Question: I have tried numerous conditions that I couldn't remember now.

Results are :
- - 0:60:01'''
Private Sub stopwatch_Tick(ByVal sender As System.Object, ByVal e As System.EventArgs) Handles stopwatch.Tick
lock()
ts.Text = ts.Text + 1
If ts.Text < 9 Then
ts.Text = "0" & ts.Text
ElseIf ts.Text = 60 Then
If tm.Text < 9 Then
ts.Text = "00"
tm.Text = "0" & tm.Text + 1
Else
ts.Text = "00"
tm.Text = tm.Text + 1
End If
ElseIf tm.Text = 59 And ts.Text = 59 Then ' this is where I am having trouble with
If th.Text < 9 Then
ts.Text = "00"
tm.Text = "00"
th.Text = "0" & th.Text + 1
Else
th.Text = th.Text + 1
End If
End If
End Sub
'''
How can I make it count to 59s? Because after 58, it resets.
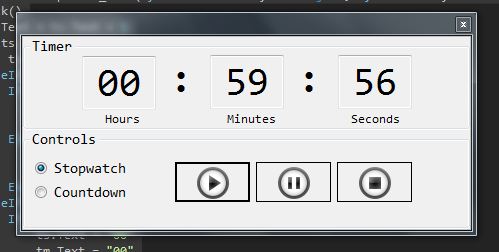
Answer: Here's what I did to make it work, thank you for the insights.
'''
If ts.Text < 10 Then
ts.Text = "0" & ts.Text
End If
If ts.Text = 60 Then
If tm.Text < 9 Then
ts.Text = "00"
tm.Text = "0" & tm.Text + 1
Else
ts.Text = "00"
tm.Text = tm.Text + 1
End If
End If
If tm.Text = 60 And ts.Text = "00" Then
If th.Text < 10 Then
ts.Text = "00"
tm.Text = "00"
th.Text = "0" & th.Text + 1
Else
ts.Text = "00"
tm.Text = "00"
th.Text = th.Text + 1
End If
End If
'''